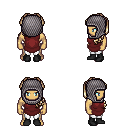
a pixel art fantasy rpg character, male body template, human, tanned skin, maroon tunic, white pants, white blonde princess hairstyle, chain hood, black shoes, four views (front, back, left, right), 2x2 character sprite sheet, small pixel art, hard edges, no anti-aliasing